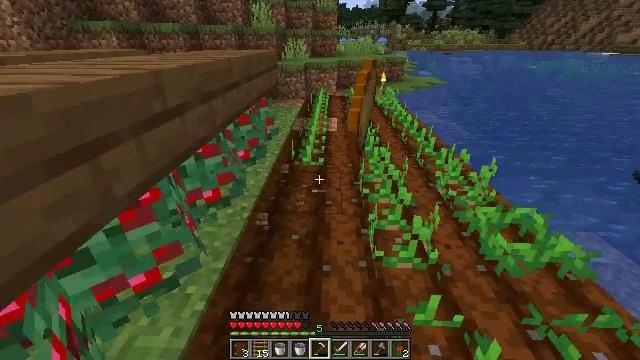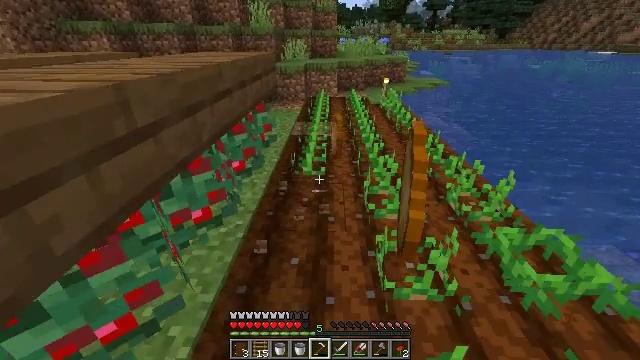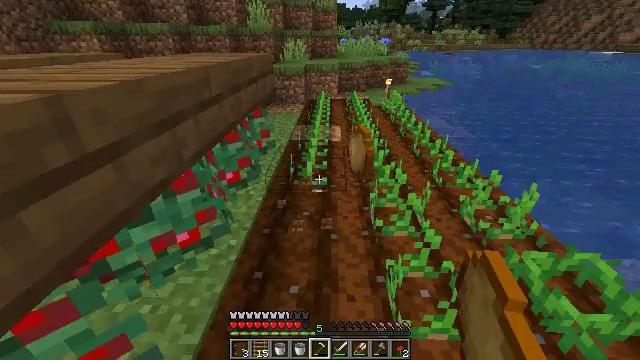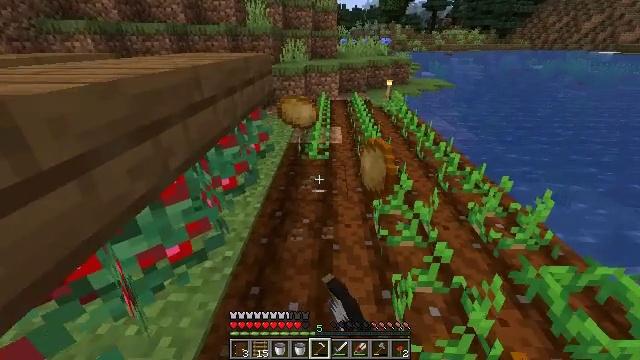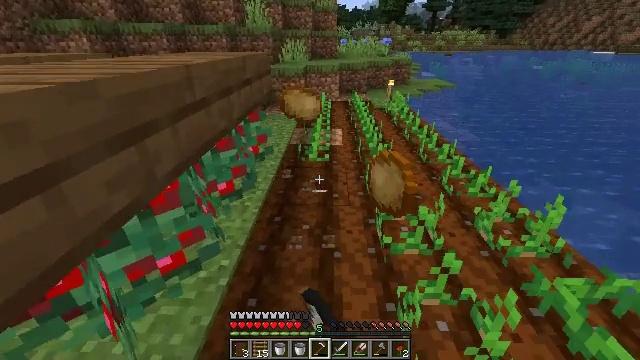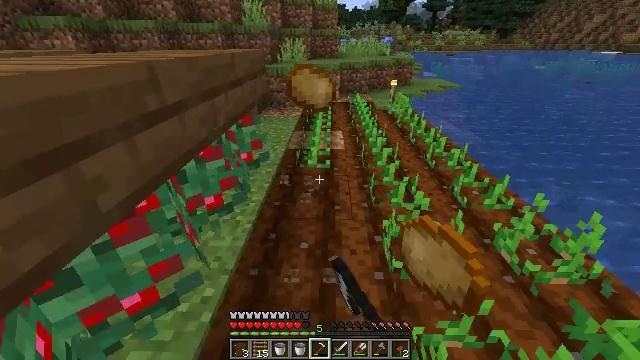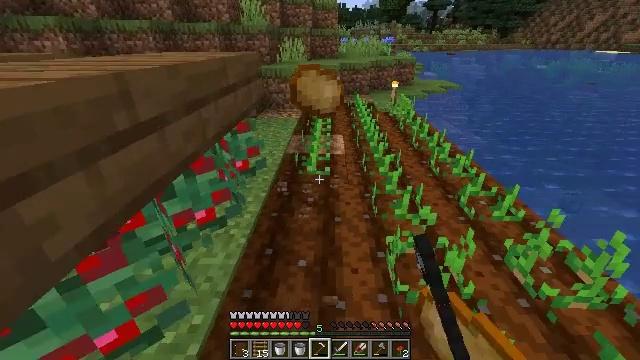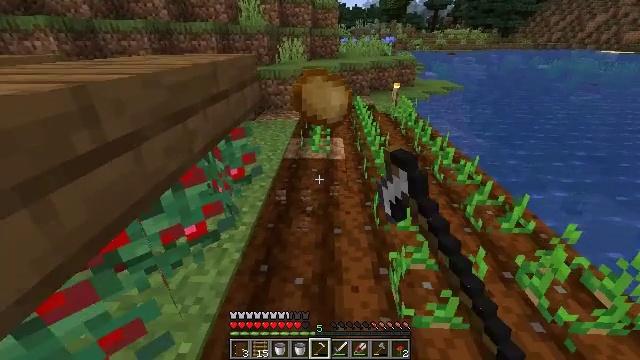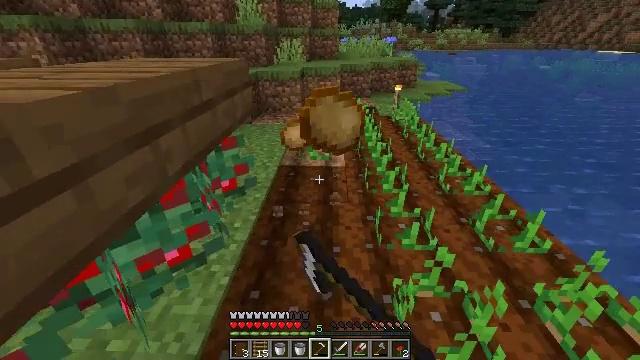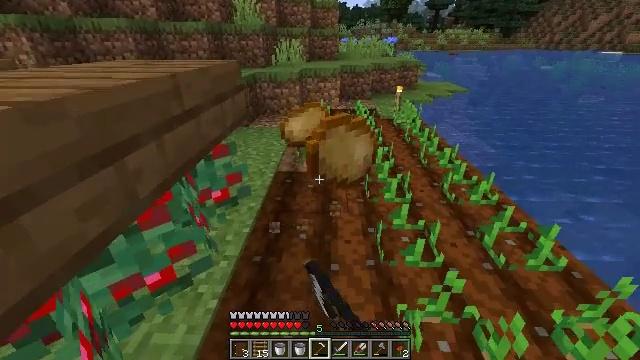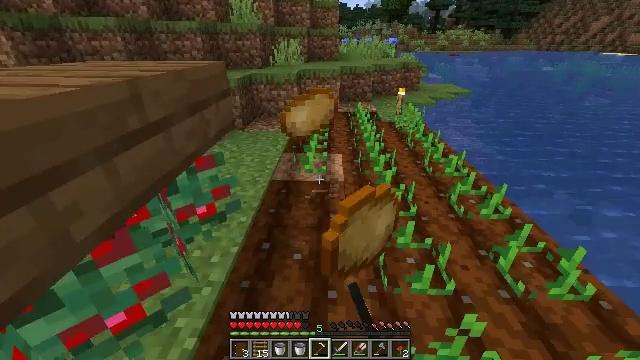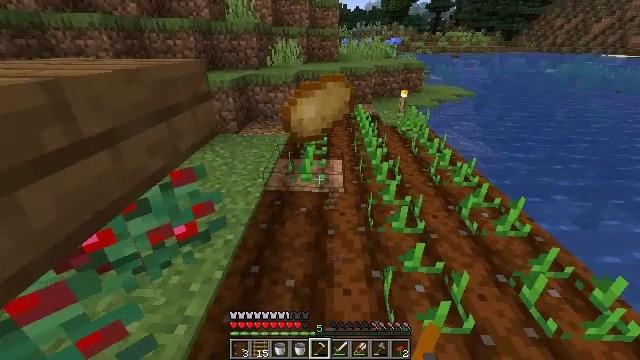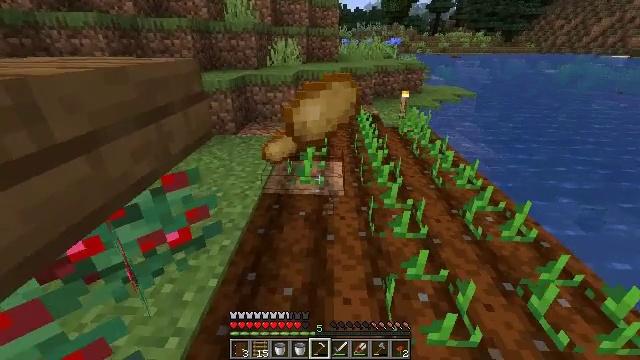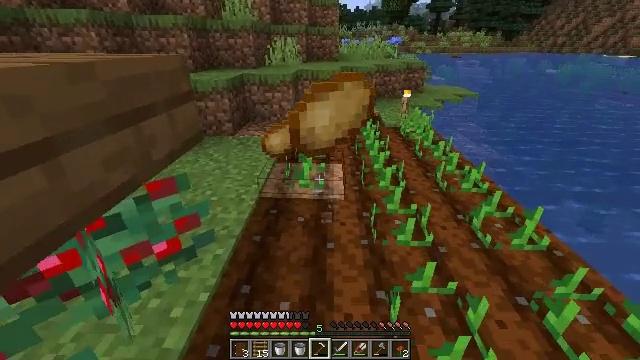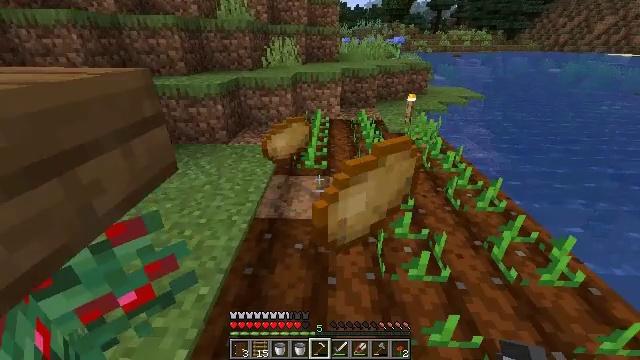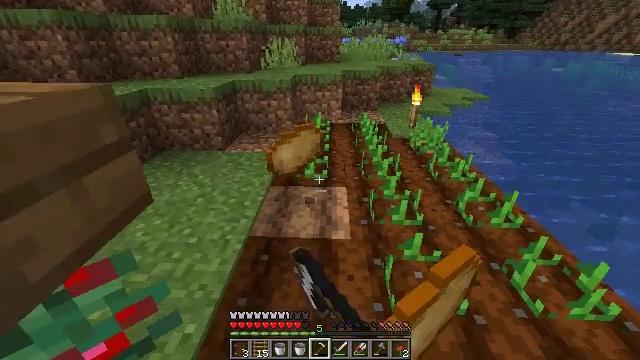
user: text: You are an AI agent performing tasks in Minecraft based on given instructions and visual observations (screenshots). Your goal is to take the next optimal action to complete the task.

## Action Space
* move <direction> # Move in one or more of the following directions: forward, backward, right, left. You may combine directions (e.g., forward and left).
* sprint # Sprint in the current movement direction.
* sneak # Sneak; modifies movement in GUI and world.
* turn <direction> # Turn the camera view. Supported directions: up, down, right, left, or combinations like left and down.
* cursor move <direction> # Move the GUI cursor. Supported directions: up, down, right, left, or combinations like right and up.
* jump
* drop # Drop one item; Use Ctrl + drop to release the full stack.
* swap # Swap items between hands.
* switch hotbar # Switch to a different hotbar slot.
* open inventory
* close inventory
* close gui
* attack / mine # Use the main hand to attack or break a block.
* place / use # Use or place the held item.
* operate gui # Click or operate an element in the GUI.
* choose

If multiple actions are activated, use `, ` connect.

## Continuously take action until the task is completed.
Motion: motion action
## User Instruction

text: Harvest potatoes.
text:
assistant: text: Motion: move forward, attack / mine
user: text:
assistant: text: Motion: move forward, attack / mine
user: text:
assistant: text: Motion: move forward, attack / mine
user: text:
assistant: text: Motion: move forward, attack / mine
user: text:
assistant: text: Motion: move forward, attack / mine
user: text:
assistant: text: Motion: move forward, attack / mine
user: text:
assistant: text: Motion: move forward, attack / mine
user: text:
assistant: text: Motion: move forward, attack / mine
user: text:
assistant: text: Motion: move forward, attack / mine
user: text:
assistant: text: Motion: move forward
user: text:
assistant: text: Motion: move forward
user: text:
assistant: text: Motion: move forward
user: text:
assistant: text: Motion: move forward
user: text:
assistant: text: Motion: move forward, attack / mine
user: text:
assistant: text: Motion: move forward, attack / mine
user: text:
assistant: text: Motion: move forward
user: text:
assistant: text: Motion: move forward
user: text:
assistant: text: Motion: move forward, attack / mine
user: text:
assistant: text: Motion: move forward, attack / mine
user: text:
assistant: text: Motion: move forward
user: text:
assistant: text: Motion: move forward, attack / mine
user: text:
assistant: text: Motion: move forward, attack / mine
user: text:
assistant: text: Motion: move forward, attack / mine
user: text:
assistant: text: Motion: move forward
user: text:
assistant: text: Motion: move forward, attack / mine
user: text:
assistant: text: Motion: move forward, attack / mine
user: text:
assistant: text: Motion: move forward, attack / mine
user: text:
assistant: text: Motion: move forward
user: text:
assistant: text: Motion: move forward
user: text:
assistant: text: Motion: move forward